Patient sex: M
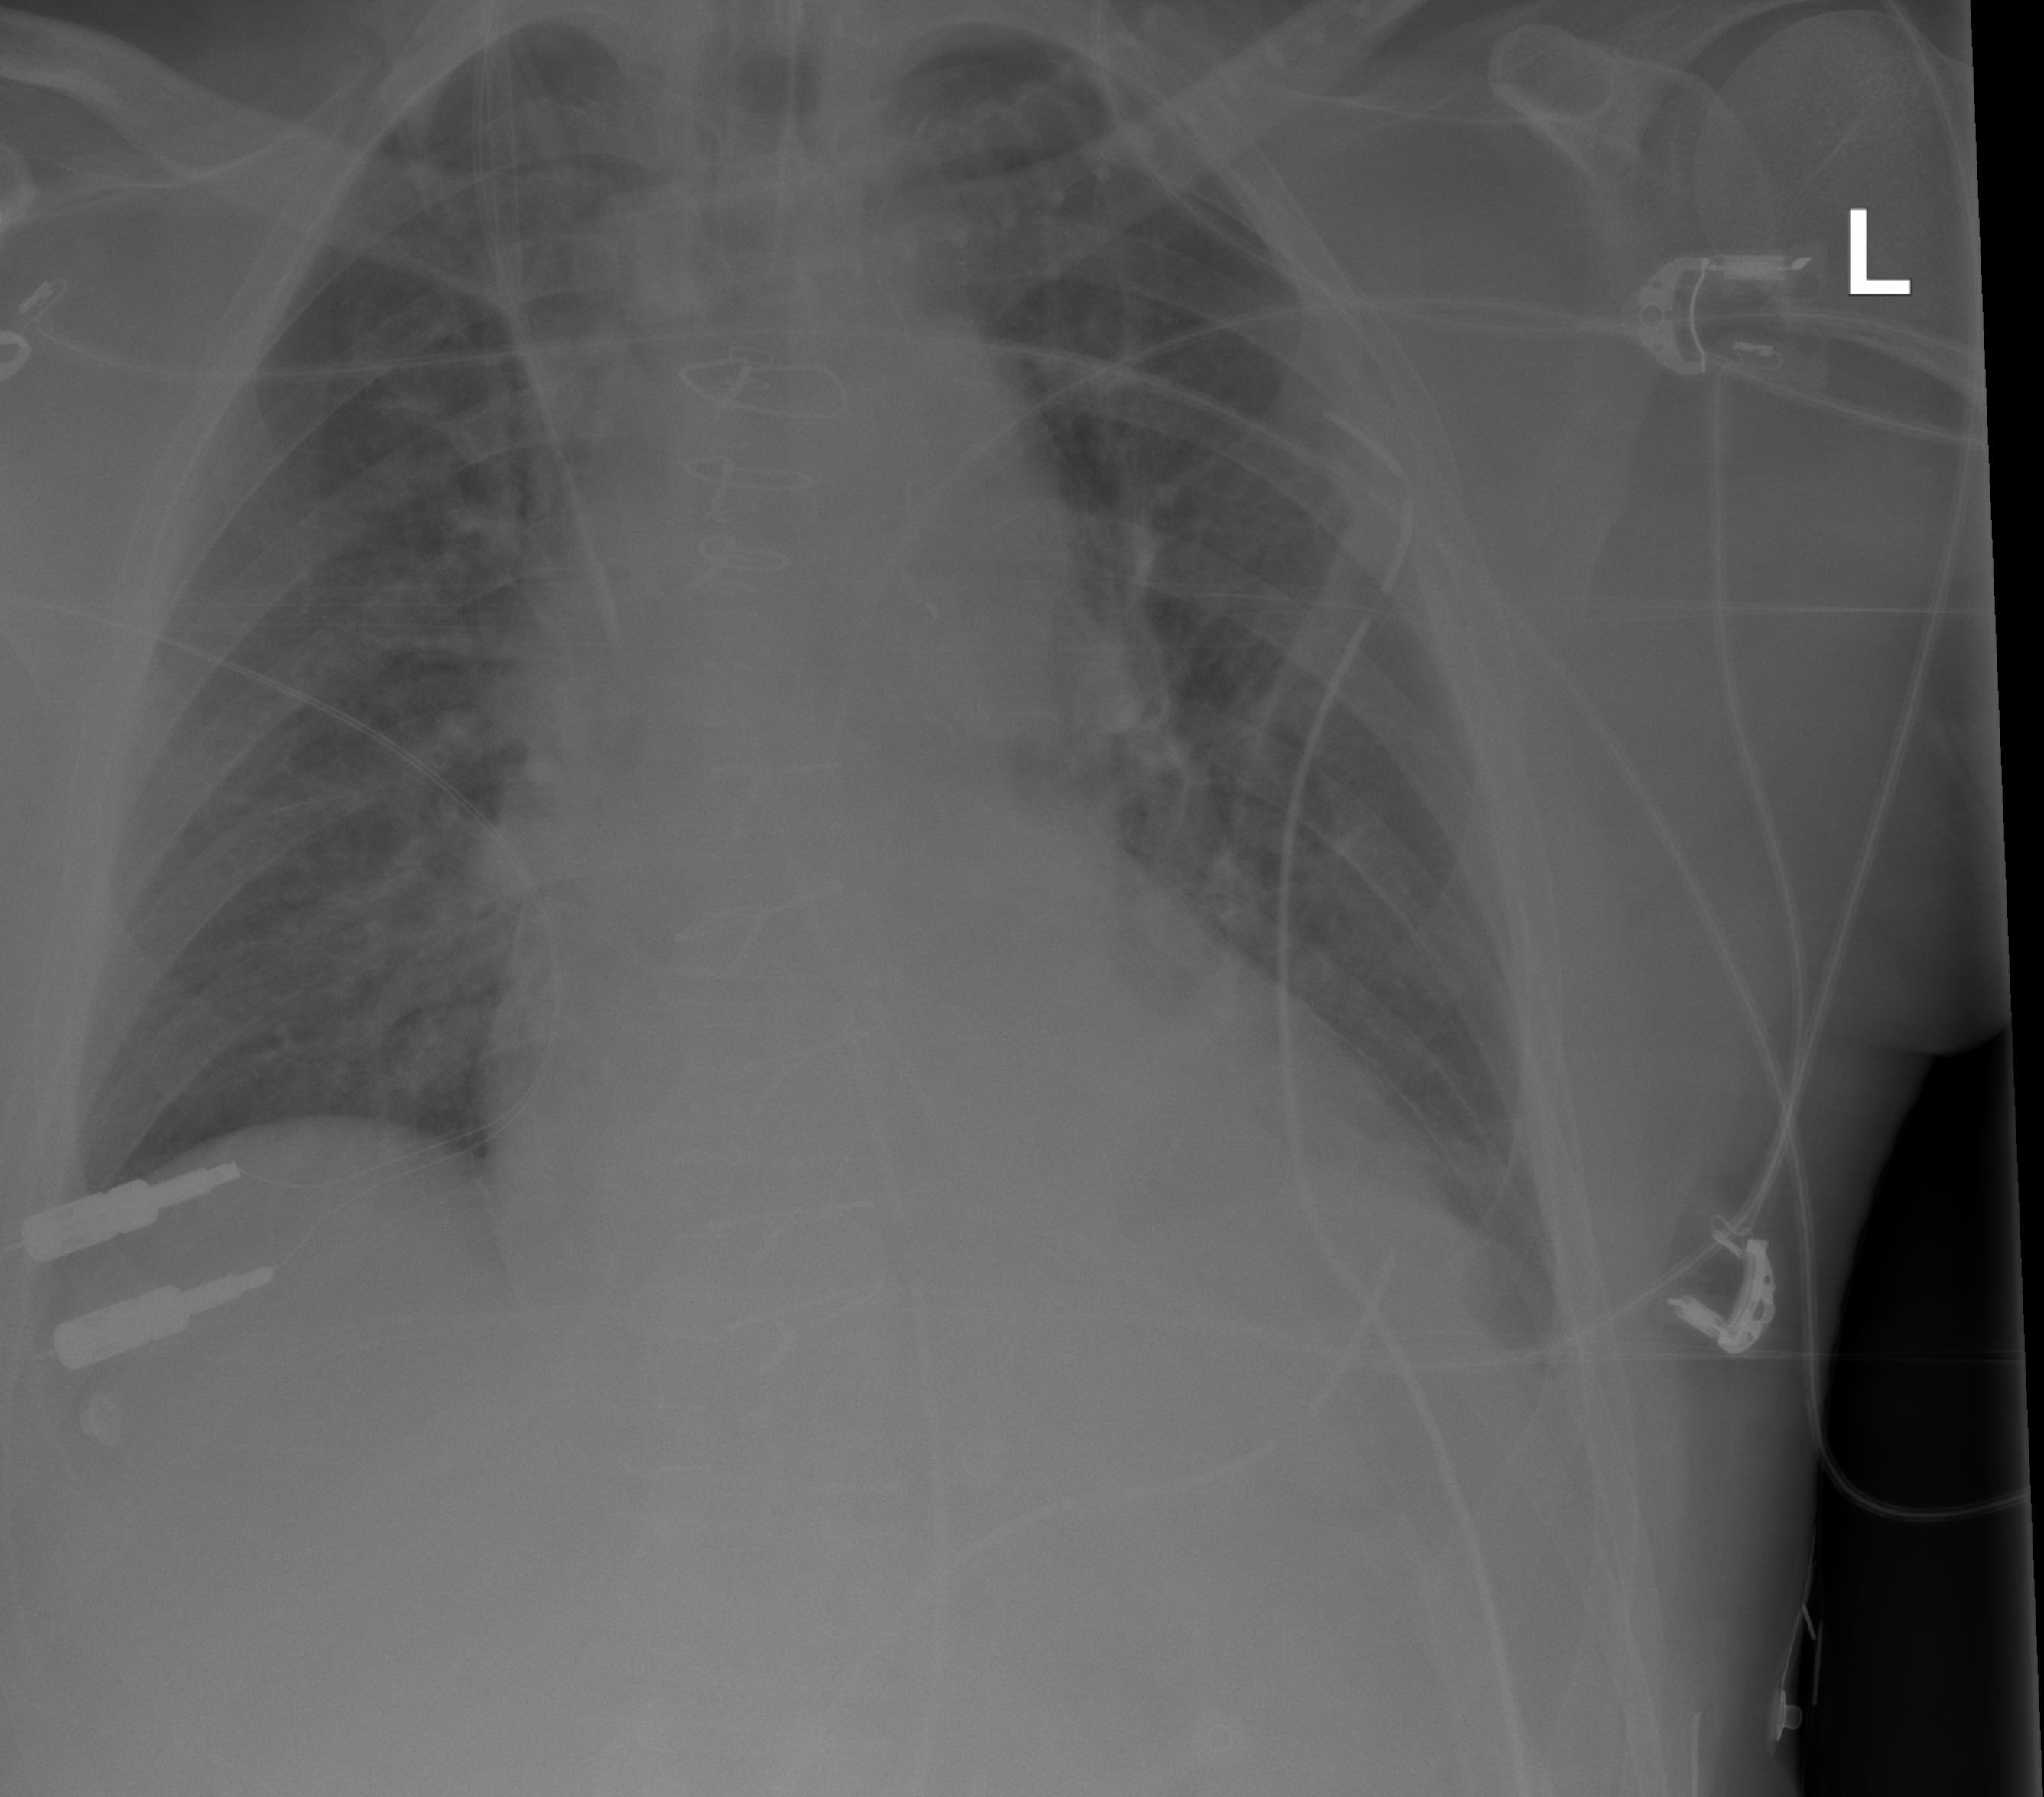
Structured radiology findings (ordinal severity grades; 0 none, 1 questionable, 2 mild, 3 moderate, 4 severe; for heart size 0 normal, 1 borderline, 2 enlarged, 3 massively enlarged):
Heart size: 1
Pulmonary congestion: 2
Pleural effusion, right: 0
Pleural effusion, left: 0
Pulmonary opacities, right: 0
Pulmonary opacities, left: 0
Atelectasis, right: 0
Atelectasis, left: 0